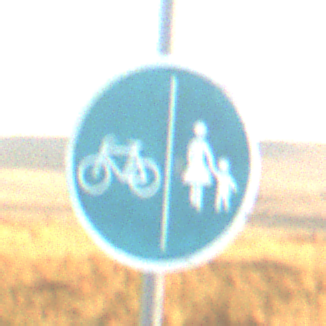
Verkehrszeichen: GetrennterRadUndGehwegRadwegLinks
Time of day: SunriseSunset
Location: Outdoor (Nature)
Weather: Clear
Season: NotSpecified
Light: Natural